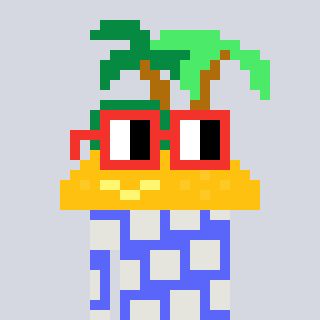
a pixel art character with square red glasses, a island-shaped head and a purple-colored body on a cool background